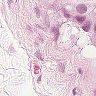
Metastatic tissue present: yes